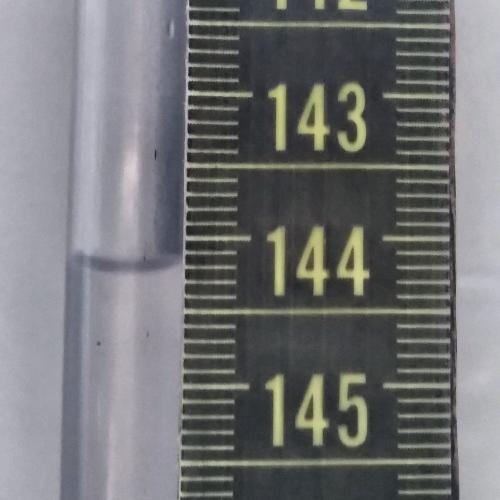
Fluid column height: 144.2 cm